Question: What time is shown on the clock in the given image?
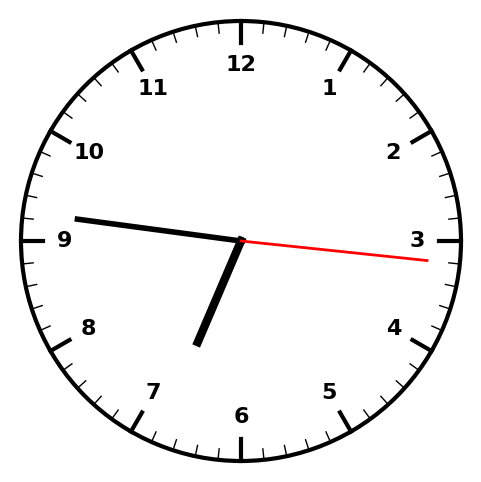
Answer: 06:46:16